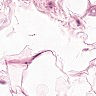
Metastatic tissue present: no